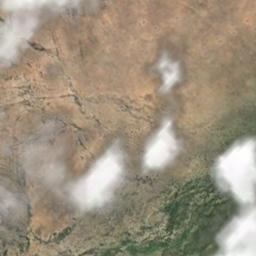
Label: cloud